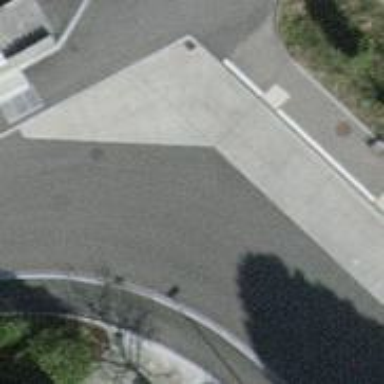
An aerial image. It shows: Bus stop with designated stop position for public transport.